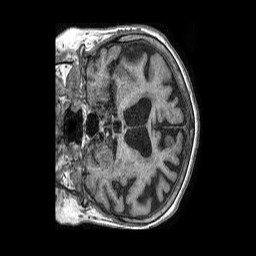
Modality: T1w
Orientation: coronal
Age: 70
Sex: female
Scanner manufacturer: philips
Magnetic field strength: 1.5 T
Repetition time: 0.007883 s
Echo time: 0.003673 s